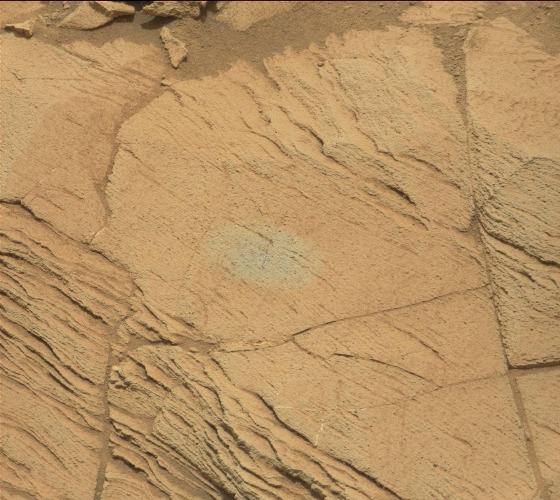
Terrain classes present: Bedrock, Gravel / Sand / Soil, Rock, Shadow